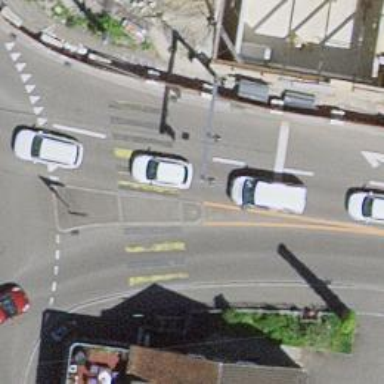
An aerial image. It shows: Road with traffic signals.